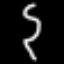
Label: squiggle